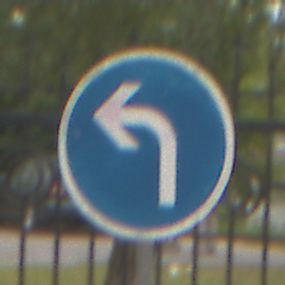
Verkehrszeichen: VorgeschriebeneFahrtrichtungLinks
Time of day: MorningAfternoon
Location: Outdoor (Urban)
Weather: Overcast
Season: NotSpecified
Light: Natural